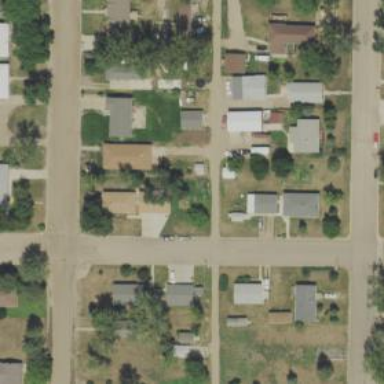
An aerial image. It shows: Alley classified as service road.